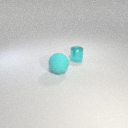
small cyan metal cylinder to the right of large cyan rubber sphere